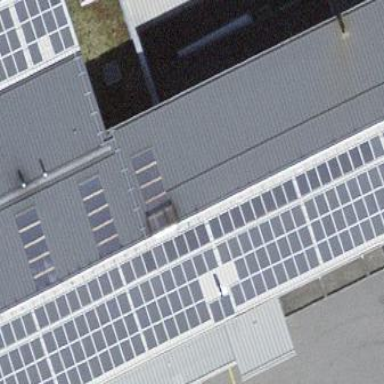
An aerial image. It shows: Solar power generator using photovoltaic panels.